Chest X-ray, PA view. Patient: 28 years old, sex M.
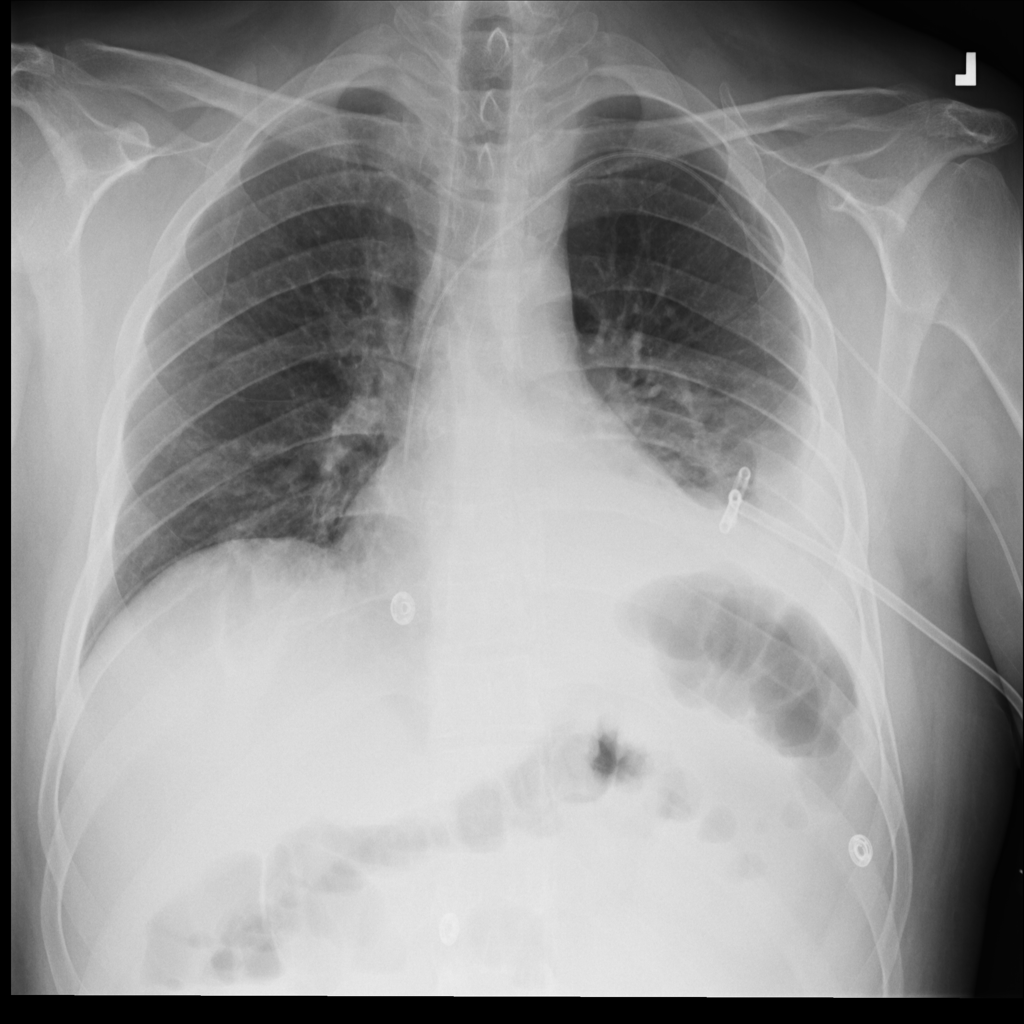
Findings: Effusion